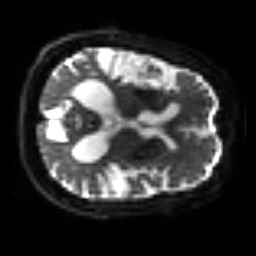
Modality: sbref
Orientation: axial
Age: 69
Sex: male
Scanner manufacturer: siemens
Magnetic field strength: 3 T
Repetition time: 3.2 s
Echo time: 0.081 s